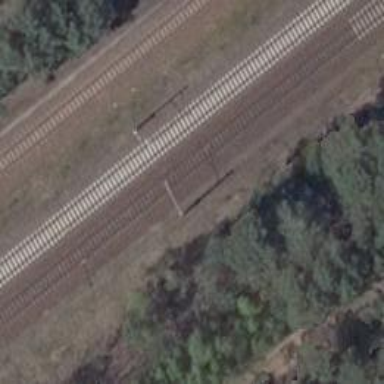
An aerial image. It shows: Railway milestone with catenary mast.